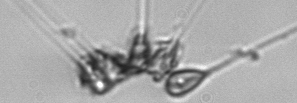
Label: Asterionellopsis_glacialis